Question: So I got this code to work, because luckily I remembered function prototypes! I'm pretty new to C++. I'm really curious how I would make this turn into an actual triangle using spaces somewhere. I admit I haven't worked tireless to try to figure this question out. I'm just looking for it to , Much help would be appreciated.

'''
//
#include "stdafx.h"
#include <iostream>
#include <algorithm>
#include <vector>
#include <iterator>
void genPyrN(int rows)
{
if (rows < 0) return;
// save the last row here
std::vector<int> last(1, 1);
std::cout << last[0] << std::endl;
for (int i = 1; i <= rows; i++) {
// work on the next row
std::vector<int> thisRow;
thisRow.reserve(i+1);
thisRow.push_back(last.front()); // beginning of row
std::transform(last.begin(), last.end()-1, last.begin()+1, std::back_inserter(thisRow), std::plus<int>()); // middle of row
thisRow.push_back(last.back()); // end of row
for (int j = 0; j <= i; j++)
std::cout << thisRow[j] << " ";
std::cout << std::endl;
last.swap(thisRow);
}
}
int _tmain(int argc, _TCHAR* argv[])
{
using namespace std;
genPyrN(9);
cin.get();
cin.get();
return 0;
}
'''
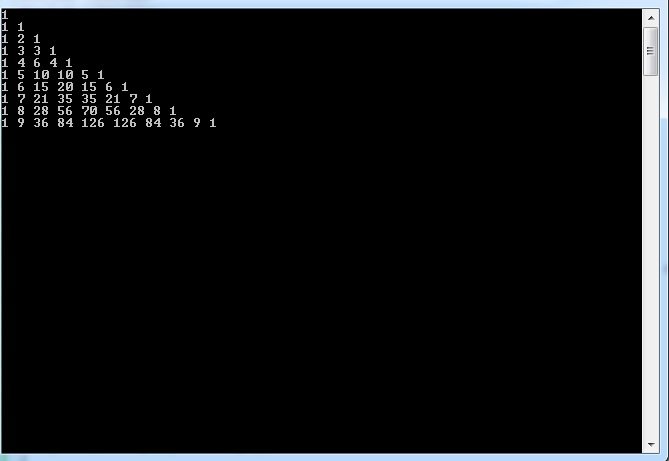
Answer: In addition to using 'iomanip''s 'setw', you can add a number of spaces based on the row at the start of each row to get an isosceles triangle structure
'''
for (int k = i; k < rows; ++k)
{
std::cout << " ";
}
'''
For example, if you know your values will fit in three digits:
'''
#include "stdafx.h"
#include <iostream>
#include <iomanip>
#include <algorithm>
#include <vector>
#include <iterator>
void genPyrN(int rows)
{
if (rows < 0) return;
// save the last row here
std::vector<int> last(1, 1);
for (int k = 0; k < rows; ++k)
{
std::cout << " ";
}
std::cout << std::setw(3) << last[0] << std::endl;
for (int i = 1; i <= rows; i++) {
// work on the next row
std::vector<int> thisRow;
thisRow.reserve(i+1);
thisRow.push_back(last.front()); // beginning of row
std::transform(last.begin(), last.end()-1, last.begin()+1, std::back_inserter(thisRow), std::plus<int>()); // middle of row
thisRow.push_back(last.back()); // end of row
for (int k = i; k < rows; ++k)
{
std::cout << " ";
}
for (int j = 0; j <= i; j++)
{
std::cout << std::setw(3) << thisRow[j] << " ";
}
std::cout << std::endl;
last.swap(thisRow);
}
}
'''